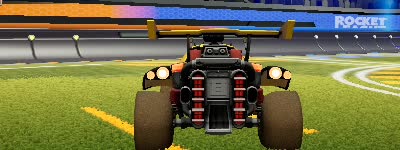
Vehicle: octane